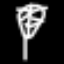
Label: leaf